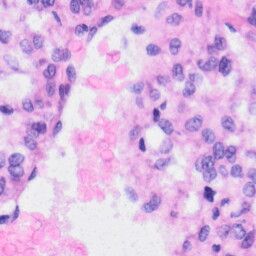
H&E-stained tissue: Liver